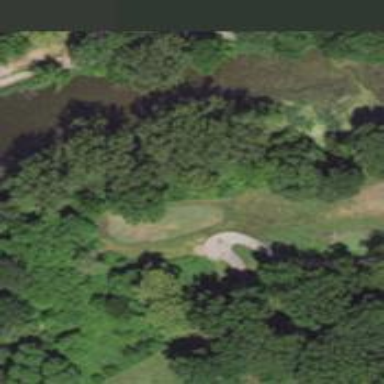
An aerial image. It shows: Path for both road and golf.